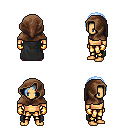
a pixel art fantasy rpg character, male body template, human, tanned skin, black cape, gold greaves, white cyan parted hairstyle, cloth hood, gold gloves, four views (front, back, left, right), 2x2 character sprite sheet, small pixel art, hard edges, no anti-aliasing